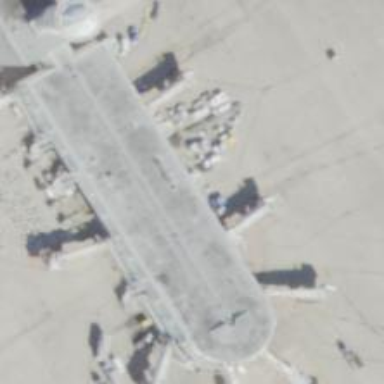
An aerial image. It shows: Airport gate.